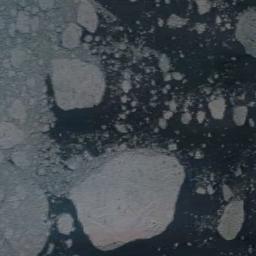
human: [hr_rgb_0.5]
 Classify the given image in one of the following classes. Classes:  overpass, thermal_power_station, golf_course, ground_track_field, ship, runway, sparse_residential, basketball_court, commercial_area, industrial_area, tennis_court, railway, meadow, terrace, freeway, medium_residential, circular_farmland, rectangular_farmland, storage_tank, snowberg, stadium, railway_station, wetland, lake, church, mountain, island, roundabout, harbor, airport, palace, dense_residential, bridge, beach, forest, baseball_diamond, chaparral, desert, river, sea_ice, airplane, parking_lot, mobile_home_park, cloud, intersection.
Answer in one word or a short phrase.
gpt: sea_ice